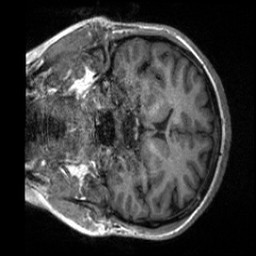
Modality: T1w
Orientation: coronal
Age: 33
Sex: female
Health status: healthy
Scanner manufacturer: siemens
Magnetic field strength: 3 T
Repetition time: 2 s
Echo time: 0.00232 s